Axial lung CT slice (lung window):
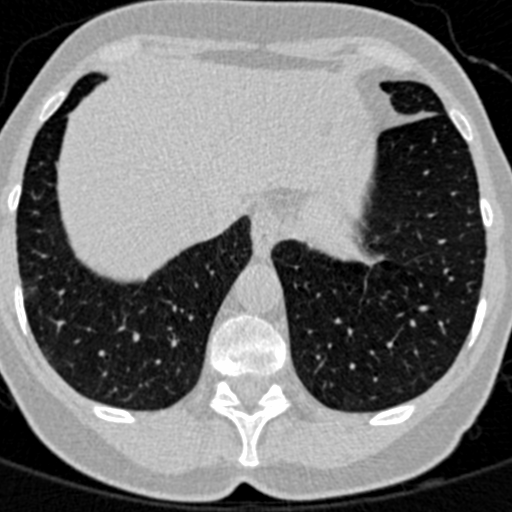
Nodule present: no